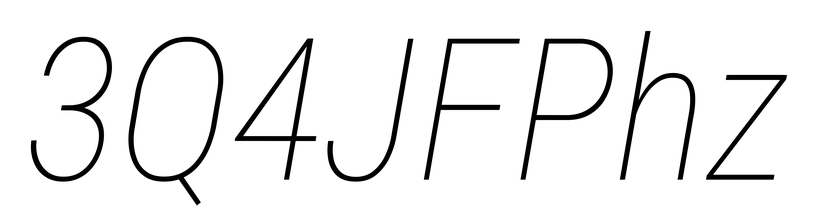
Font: Roboto-Italic_Condensed_Thin_Italic